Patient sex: M
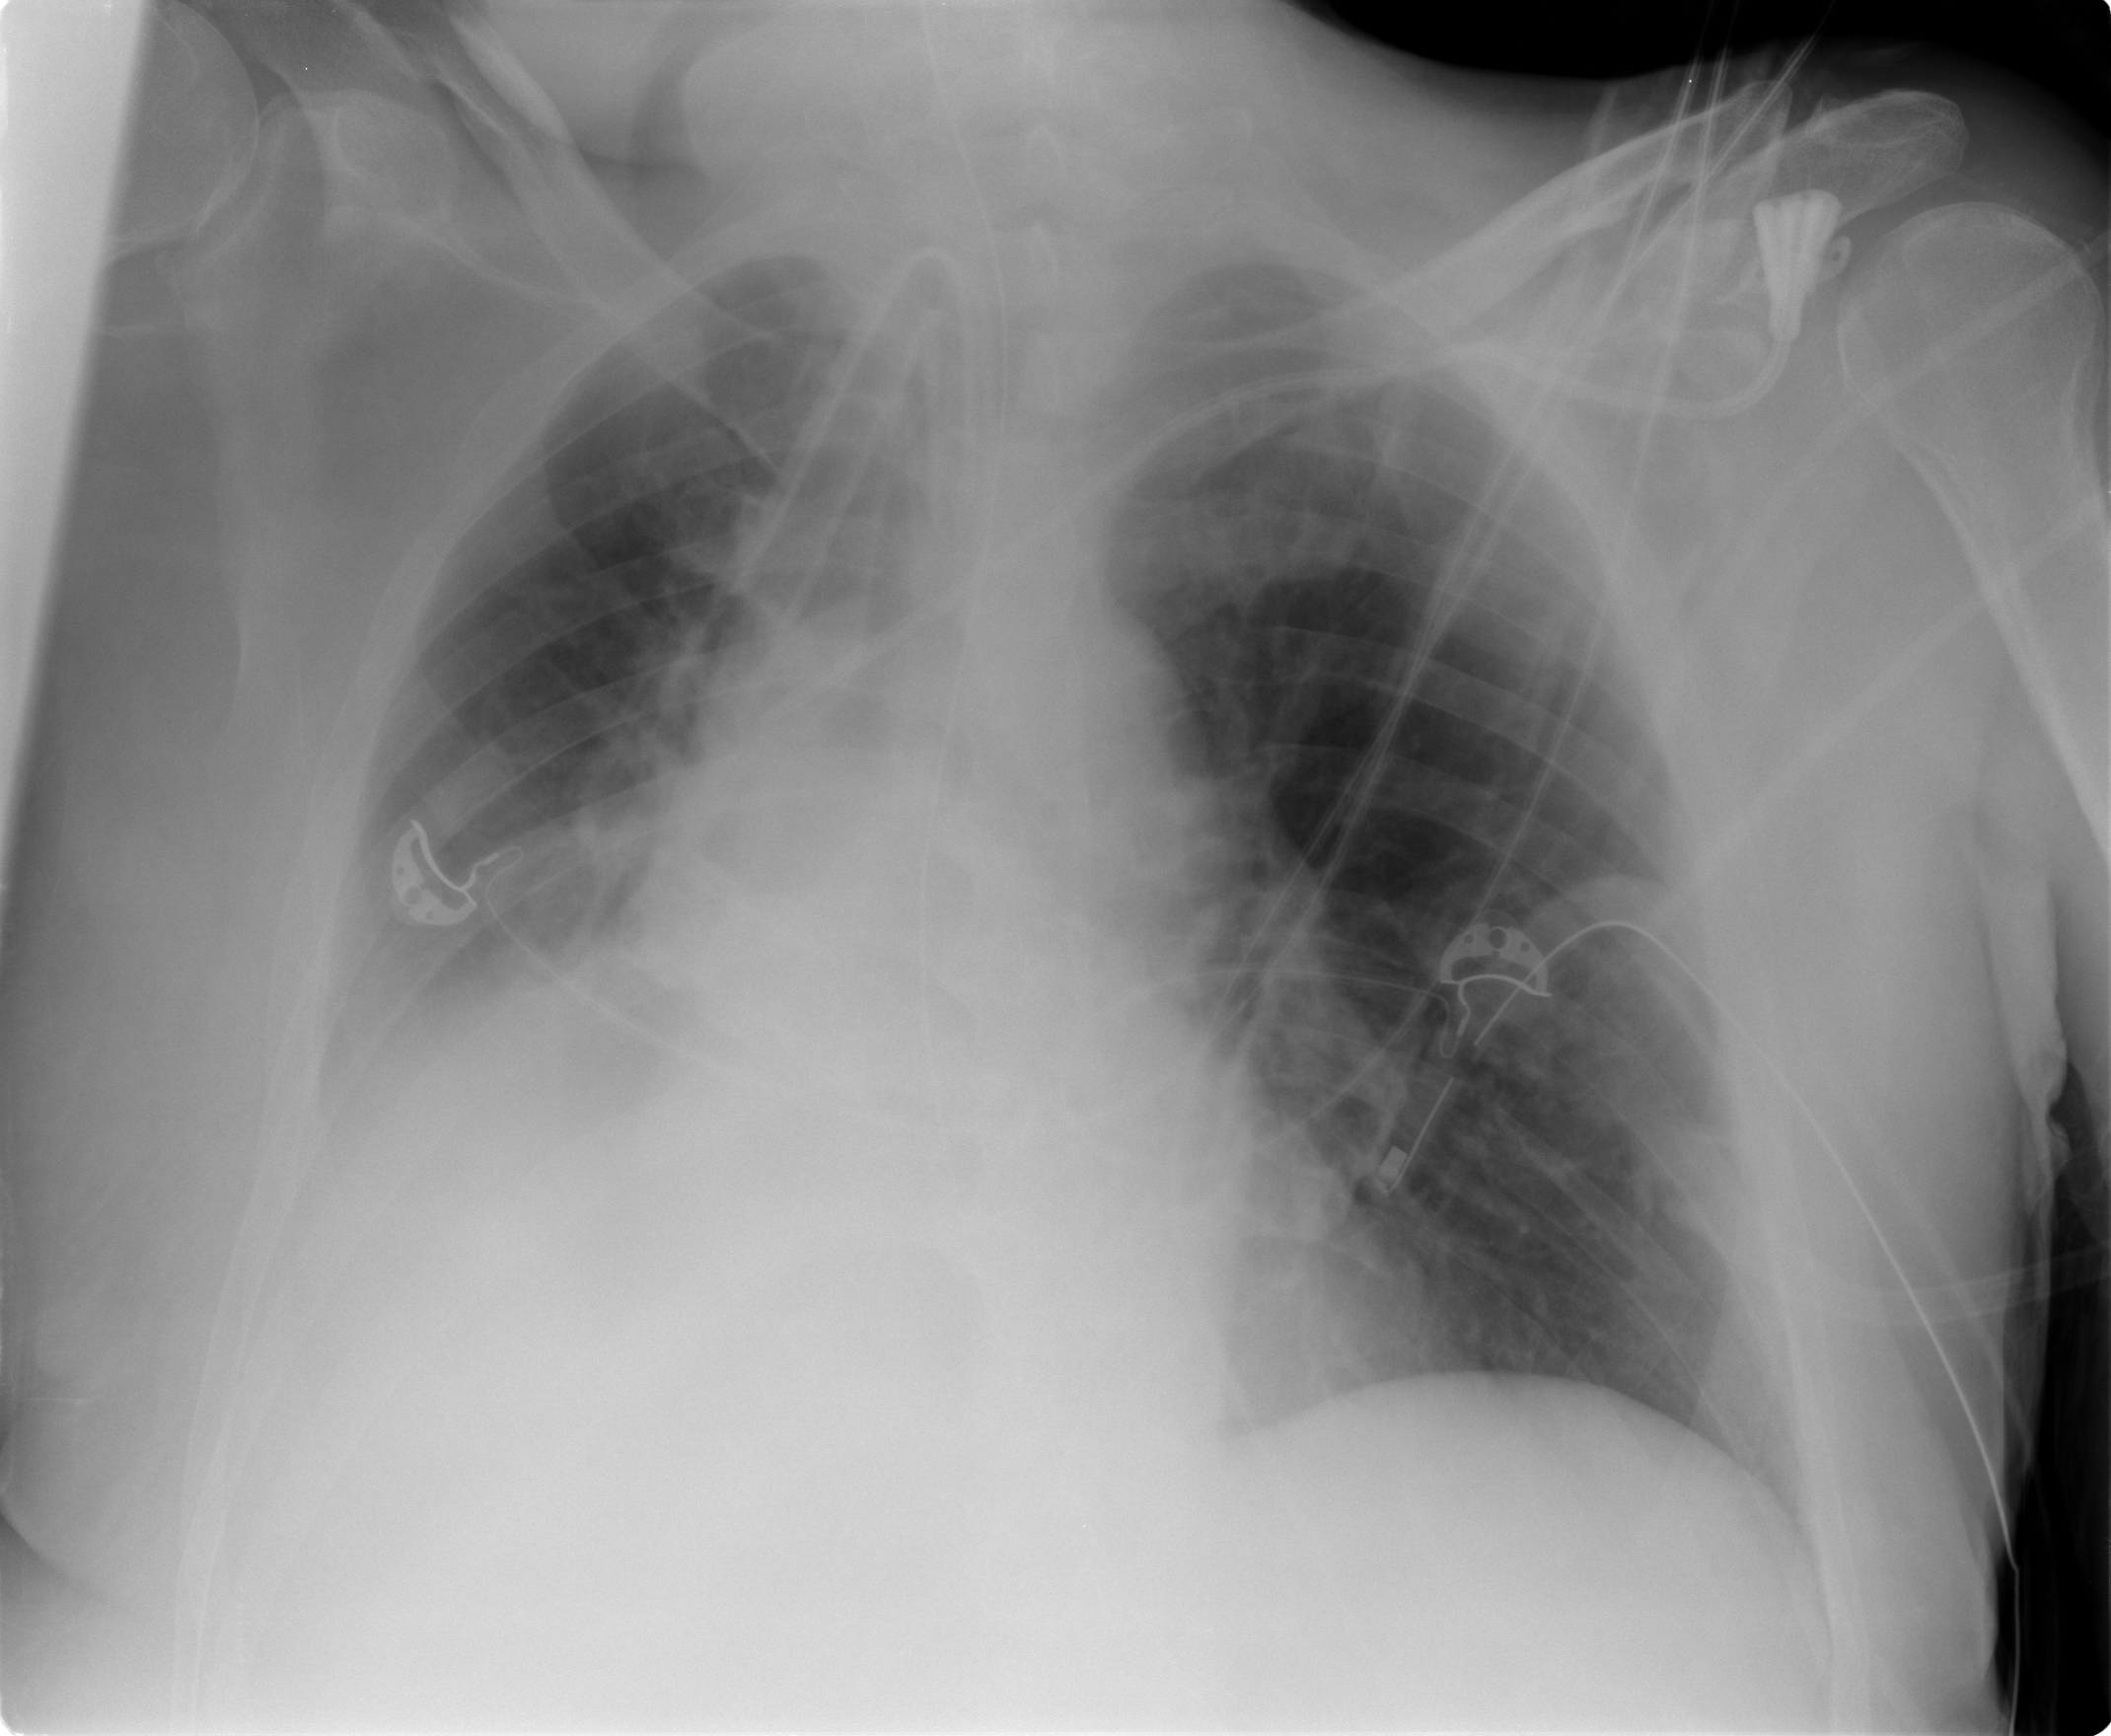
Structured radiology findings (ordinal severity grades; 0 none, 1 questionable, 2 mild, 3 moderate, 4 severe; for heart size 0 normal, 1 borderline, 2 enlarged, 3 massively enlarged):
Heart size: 2
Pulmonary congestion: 0
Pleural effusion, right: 2
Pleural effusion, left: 0
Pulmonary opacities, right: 0
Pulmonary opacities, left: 0
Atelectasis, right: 2
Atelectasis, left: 0